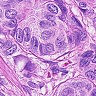
Metastatic tissue present: yes